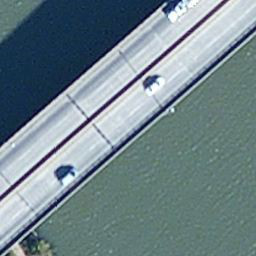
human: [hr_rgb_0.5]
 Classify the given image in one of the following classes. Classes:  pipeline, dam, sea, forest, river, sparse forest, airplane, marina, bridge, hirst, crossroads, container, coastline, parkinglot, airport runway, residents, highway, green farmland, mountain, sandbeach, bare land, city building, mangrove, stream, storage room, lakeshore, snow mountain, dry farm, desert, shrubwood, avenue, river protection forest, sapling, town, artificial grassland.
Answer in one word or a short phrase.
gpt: bridge